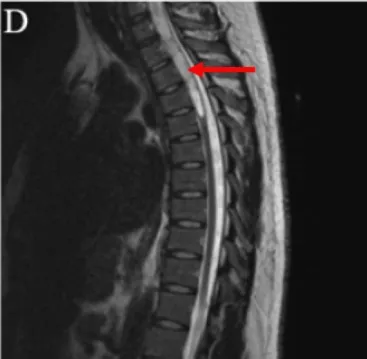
Sagittal T2 with arrow demonstrating syringomyelia.
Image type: radiology (mri)